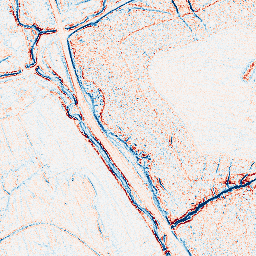
Category: edge_preserving
Decomposition family: anisotropic_diffusion
Decomposition parameters: iterations: 5
kappa: 100
gamma: 0.1
Upsampling method: quintic
Upsampling parameters: scale: 4
Upsampling scale: 4